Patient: sex M, age 58
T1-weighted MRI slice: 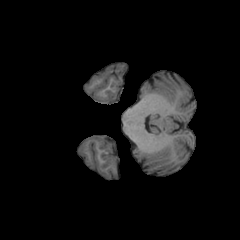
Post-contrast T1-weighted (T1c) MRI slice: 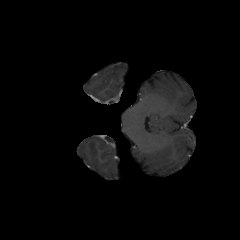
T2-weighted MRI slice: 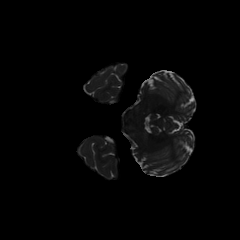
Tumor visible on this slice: no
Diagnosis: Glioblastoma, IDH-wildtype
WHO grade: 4